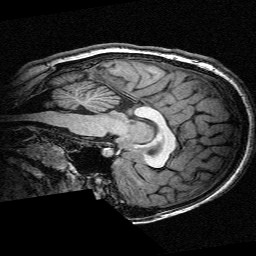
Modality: T1w
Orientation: sagittal
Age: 13
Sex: female
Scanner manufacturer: siemens
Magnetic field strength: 3 T
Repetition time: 2.3 s
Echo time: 0.00336 s